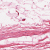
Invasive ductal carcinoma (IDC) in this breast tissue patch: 0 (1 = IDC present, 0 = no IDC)